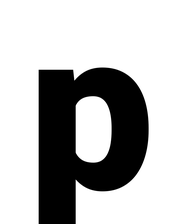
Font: Roboto_Black